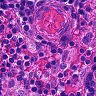
Metastatic tissue present: no